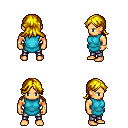
a pixel art fantasy rpg character, male body template, human, tanned skin, teal tunic, metal pants, blonde loose hair, bracelets, four views (front, back, left, right), 2x2 character sprite sheet, small pixel art, hard edges, no anti-aliasing